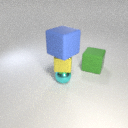
small yellow metal cube below large blue rubber cube